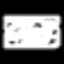
Label: chair